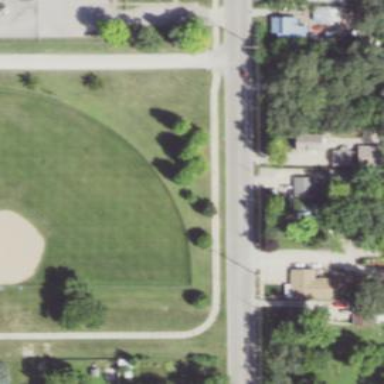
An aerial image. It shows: Softball pitch used for baseball games.